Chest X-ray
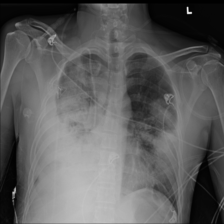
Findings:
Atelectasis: positive
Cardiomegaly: negative
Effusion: negative
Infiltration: positive
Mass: positive
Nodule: negative
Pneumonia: negative
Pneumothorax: negative
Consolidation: positive
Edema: negative
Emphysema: negative
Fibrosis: negative
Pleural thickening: negative
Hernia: negative